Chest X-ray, PA view. Patient: 20 years old, sex F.
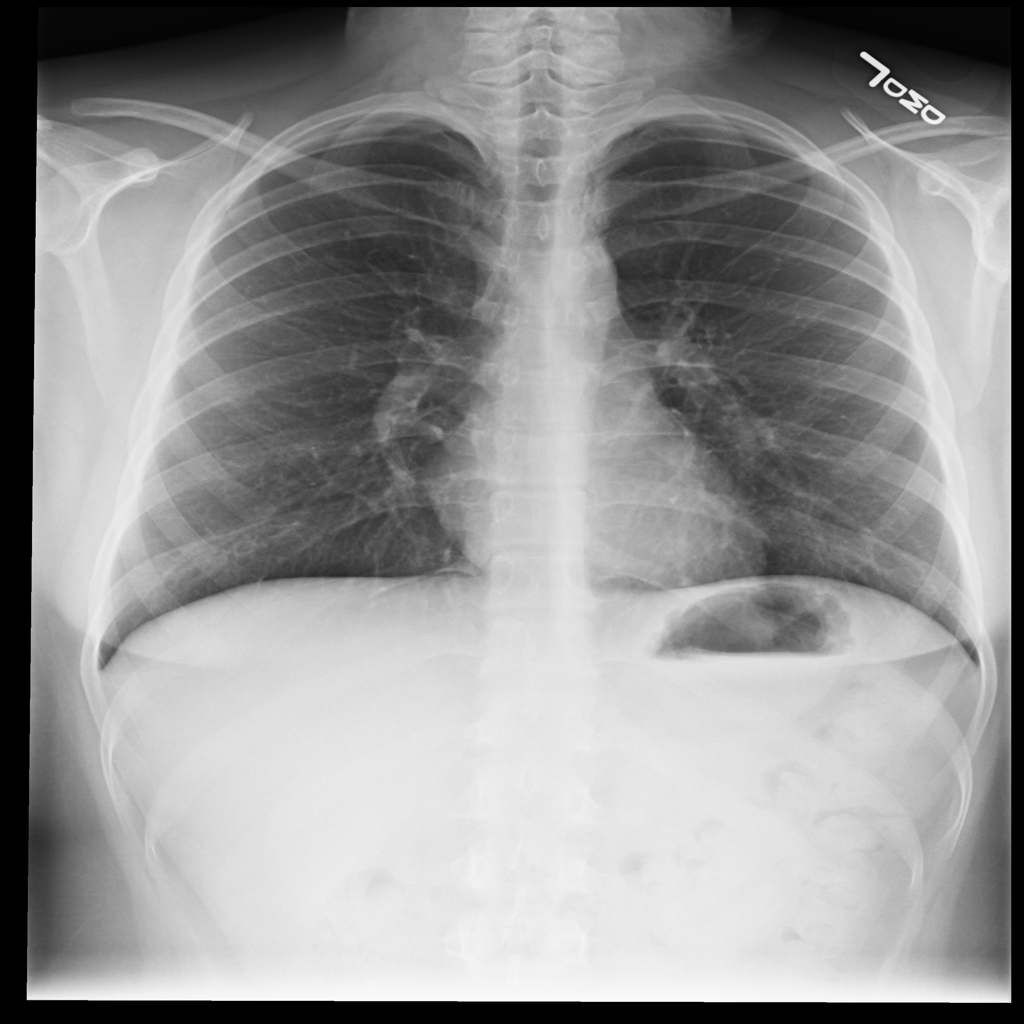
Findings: No Finding